Brain MRI, t1w sequence, axial 2D slice.
Patient: age 27, sex F, weight 95 kg, height 1.95 m
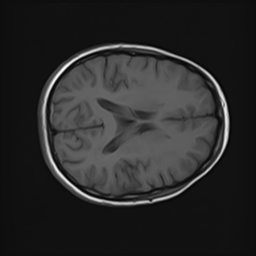